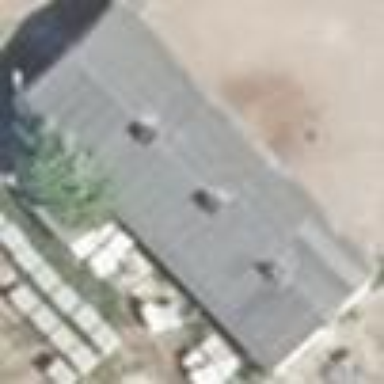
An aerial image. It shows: Stable.